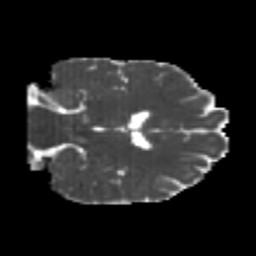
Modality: MD
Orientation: coronal
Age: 21
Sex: male
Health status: healthy
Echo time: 0.074 s